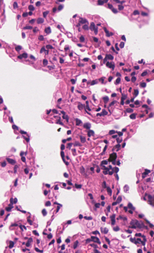
Tumor epithelial tissue: no
Tumor-associated stroma tissue: no
Normal tissue: yes